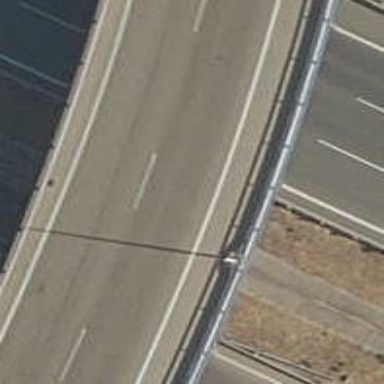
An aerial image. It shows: Bridge over motorway_link.